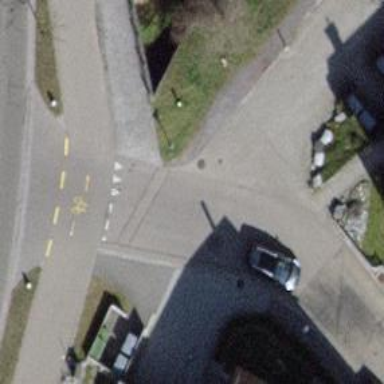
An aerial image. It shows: Driveway made of paving stones.